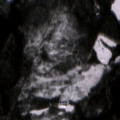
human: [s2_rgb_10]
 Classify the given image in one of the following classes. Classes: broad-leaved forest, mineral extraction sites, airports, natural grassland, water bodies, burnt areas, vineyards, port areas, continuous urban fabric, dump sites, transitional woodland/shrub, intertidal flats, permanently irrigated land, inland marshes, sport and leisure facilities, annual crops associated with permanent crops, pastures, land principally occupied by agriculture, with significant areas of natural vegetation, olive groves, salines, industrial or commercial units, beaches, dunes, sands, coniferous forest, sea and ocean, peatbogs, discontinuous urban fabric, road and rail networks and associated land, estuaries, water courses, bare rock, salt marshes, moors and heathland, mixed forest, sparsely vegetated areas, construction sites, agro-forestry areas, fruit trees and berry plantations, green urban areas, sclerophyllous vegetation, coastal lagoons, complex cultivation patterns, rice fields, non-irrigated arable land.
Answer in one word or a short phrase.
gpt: non-irrigated arable land, coniferous forest, mixed forest, transitional woodland/shrub